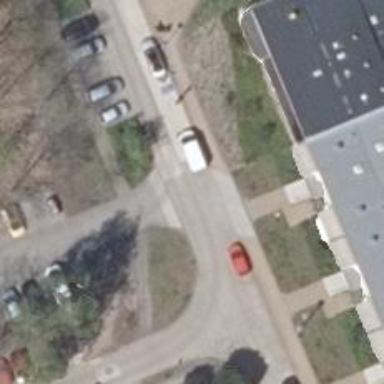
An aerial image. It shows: Concrete residential road with sidewalk on the left.